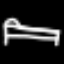
Label: bed